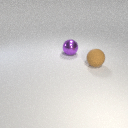
large brown rubber sphere to the right of large purple metal sphere